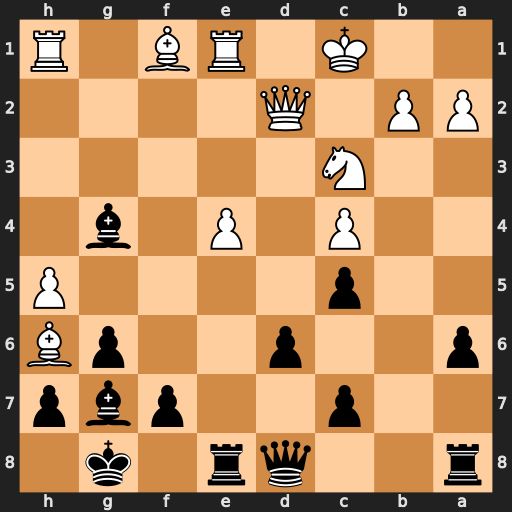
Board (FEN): r2qr1k1/2p2pbp/p2p2pB/2p4P/2P1P1b1/2N5/PP1Q4/2K1RB1R
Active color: b
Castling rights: -
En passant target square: -
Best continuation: Bxh6 Qxh6 g5 Bh3 Re6 Qxe6 Bxe6 Bxe6 fxe6